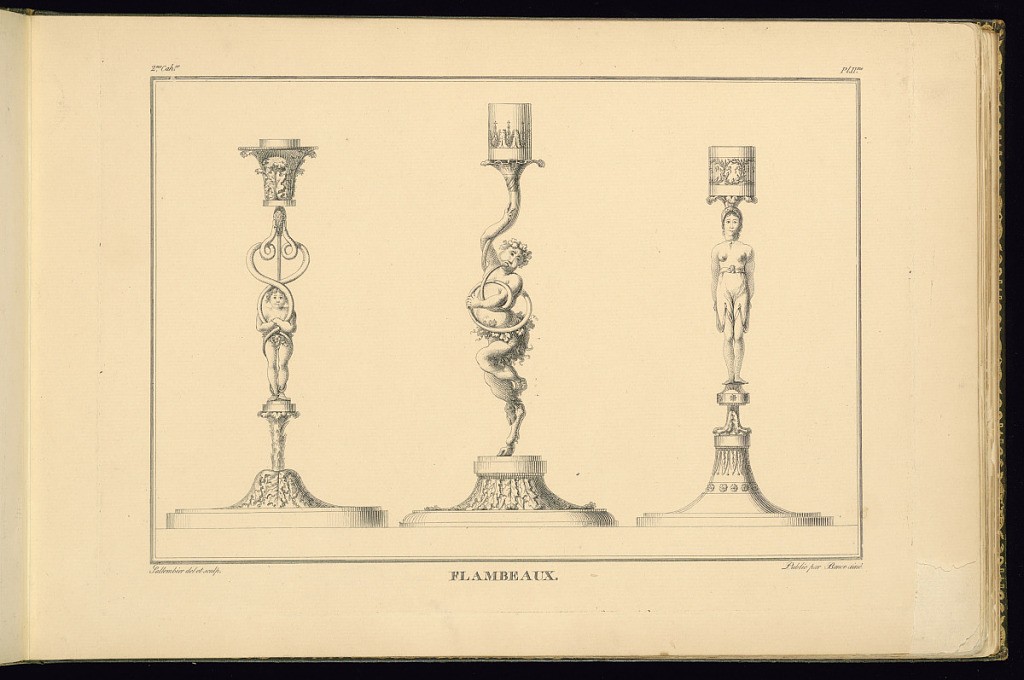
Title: FLAMBEAUX
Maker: Henri Sallembier, French, ca. 1753 - 1820
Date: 1805
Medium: Etching on paper
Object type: Print
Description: Three designs for candlesticks with Empire style motifs including a female figure as a caryatid, a satyr/faun, male figure, snakes, leaves, foliate scrolls, fluting, fleurons, feathers, and rosettes. The plate is titled, signed, and numbered.